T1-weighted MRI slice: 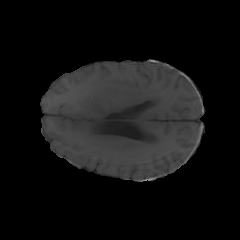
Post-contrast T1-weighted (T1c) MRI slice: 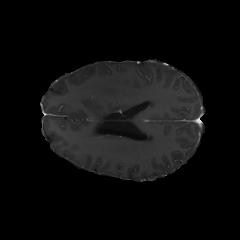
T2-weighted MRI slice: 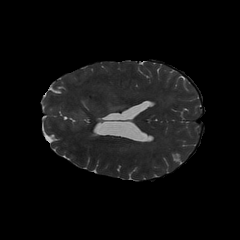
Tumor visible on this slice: yes